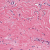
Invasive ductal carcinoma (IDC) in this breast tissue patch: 0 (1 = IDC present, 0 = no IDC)